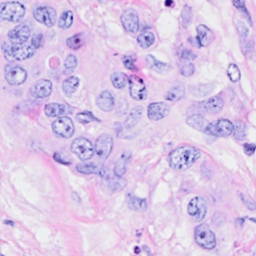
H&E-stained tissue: Breast